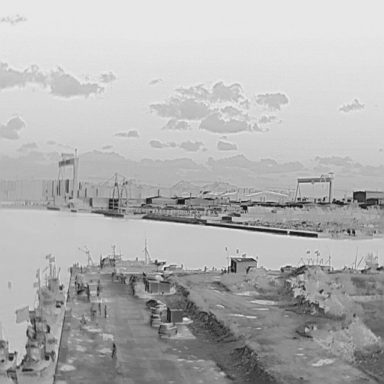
There are three bulk_carriers in the infrared image.